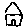
Label: house